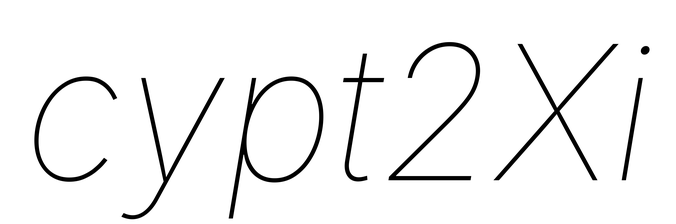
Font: Inter-Italic_Thin_Italic